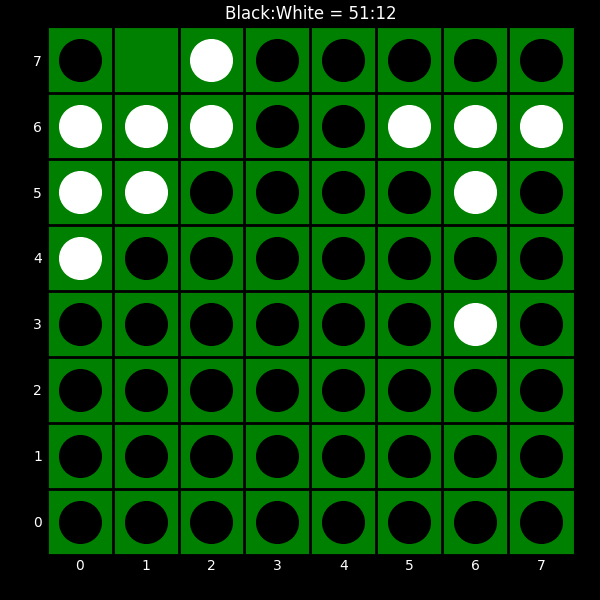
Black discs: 51
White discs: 12